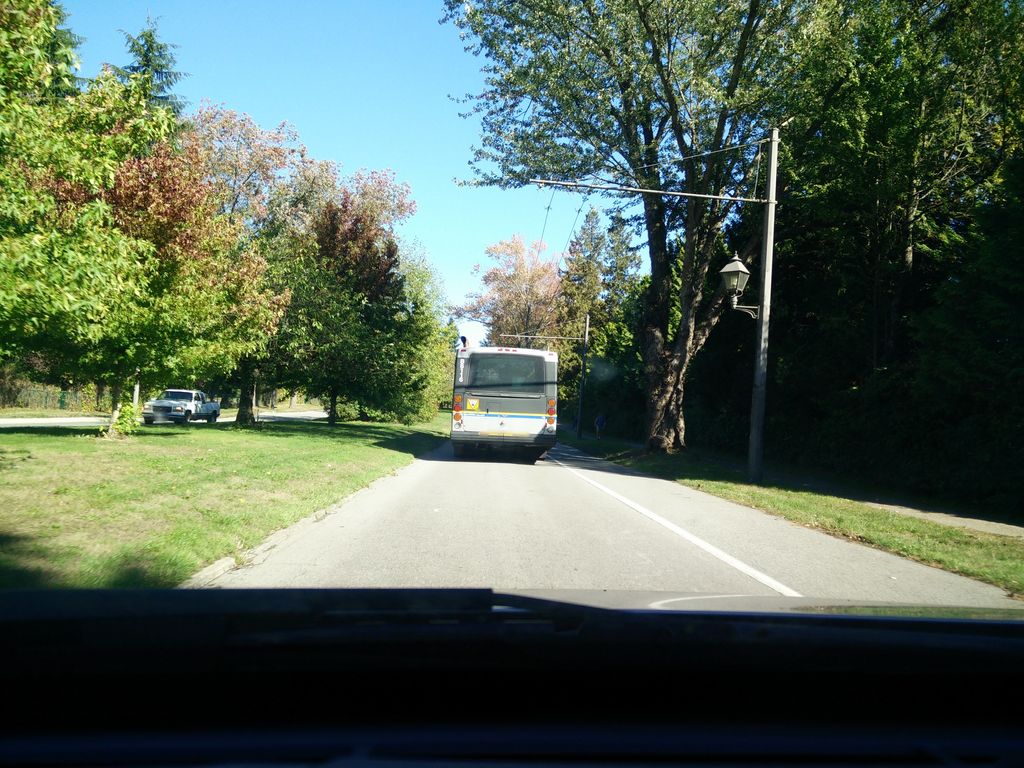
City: vancouver